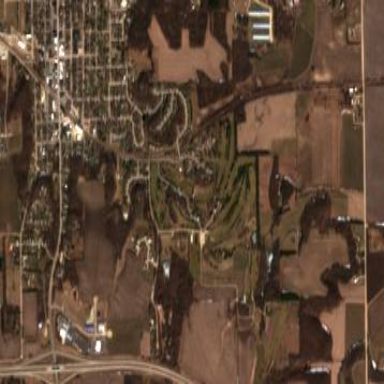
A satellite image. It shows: Golf course.